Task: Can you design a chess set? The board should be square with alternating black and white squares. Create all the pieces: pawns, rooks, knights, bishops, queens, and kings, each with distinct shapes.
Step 2975:
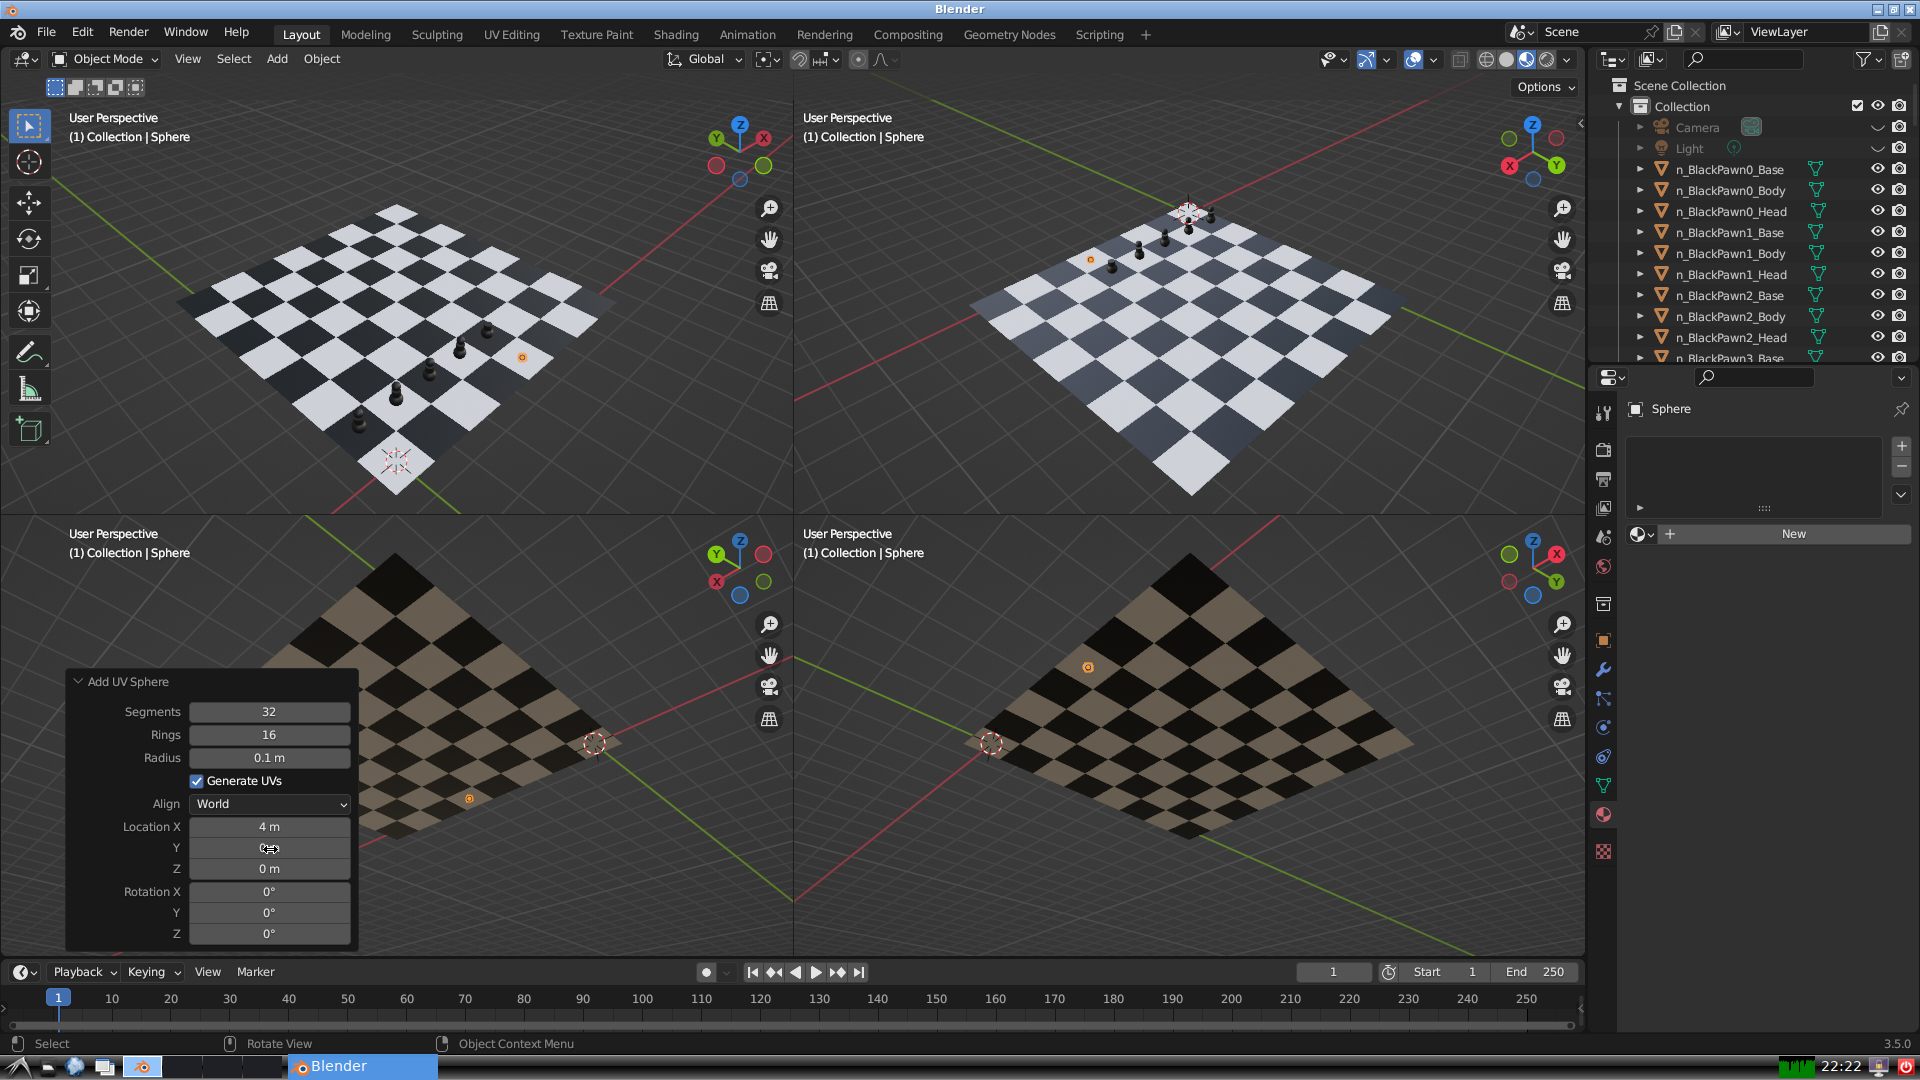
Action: click: no